Question:
Hi guys, I just had a question about this diagram.
How can I tell which node is the root node and something like this?
Thank you.
> Edit: Sorry, when I said heapify I meant make a max heap.
Normally with a regular heap, I would go from left to right, starting at the first node that isn't a leaf node and sift downwards. I don't see how I can do that here though.
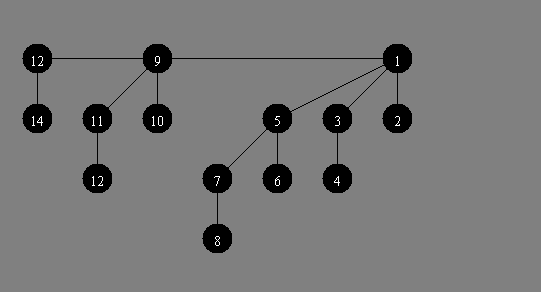
Answer: I think you're trying to treat the binomial heap as a binary heap, which doesn't work.
A <URL> time. That is a key advantage of binary heaps - there's a lightweight implementation that uses memory well.
I've never implemented a <URL> and though I've studied them, that was a while ago. I'm pretty confident, though, that a binomial heap isn't a binary heap and can't be implemented that way. Binomial heaps have their own advantages, but they don't keep all the advantages of binary heaps. If binomial heaps were universally superior, no-one would care about binary heaps.
IIRC, the normal implementation of binomial trees (on which binomial heaps are based) is that you have a linked list of children for each parent node and a linked list of roots. Those linked lists use explicit links. This is how you support k children per node, with no upper bound on k.
The important extra operation for binary heaps is the merge. If a binomial heap were stored in an array with implicit links, a merge would obviously require lots of copying - copying items from one array into the other for a start. The efficient merge would therefore be impossible - the key advantage of the binomial heap would be lost.
With explicit links, however, combining two binomial trees into one is an O(1) pointer-fiddling operation (adding an item to the head of a linked list), so two binominal heaps can be merged with O(log n) binomial tree merges very efficiently.
It's a bit like the difference between a sorted array and a binary search tree. Sure, the sorted array has advantages, but it also has limitations. Some operations are more efficient when all you have to do is modify a link or two without moving items around in an array. Sometimes you don't need those operations, and it's more efficient to avoid the need for links and just binary search a sorted array, which is equivalent to searching a perfectly balanced binary search tree with implicit links.